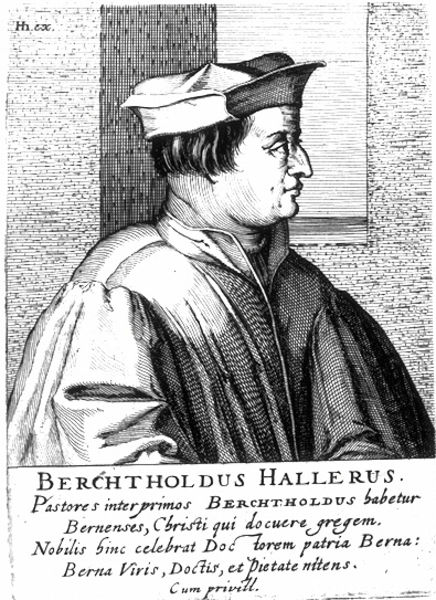
Titel: Bildnis des Berthold Haller
Künstler: Hendrik (d.Ä.) Hondius
Institution: (Seriendruck)
Schlagwörter: mann, umhang, weiß, fenster, grau, haar, hintergrund, hut, hüte, kleid, kopfbedeckungen, mund, nase, profil, schwarz, zeichnung, muster, alt, kappe, mütze, mützen, wand, augen, falten, gesicht, kleidung, kragen, bild, portrait, porträt, brüstung, auge, gewand, haare, mantel, kinn, lippen, renaissance, kopfbedeckung, holzschnitt, schrift, mauer, grafik, graphik, dick, falte, inschrift, robe, fett, buch, druck, schnitt, schraffur, radierung, stich, hakennase, seite, text, beschriftung, talar, speckig, kupferstich, latein, lateinisch, faltung, reformation, rundlich, schearz, hur, mante, schwülstig, kupfersticj, berchtholdus, berthold, bertholdus, hallerus, blick nach rechts, nate, berchtold, haller, glatte haare, holzstsich, berchthold, korpulös